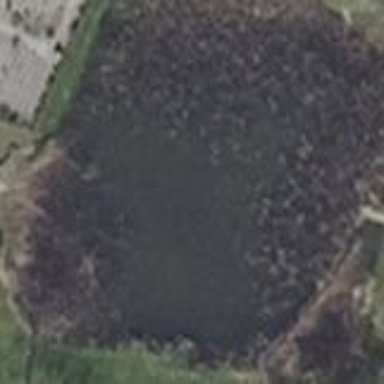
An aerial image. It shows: Pond surrounded by natural water.